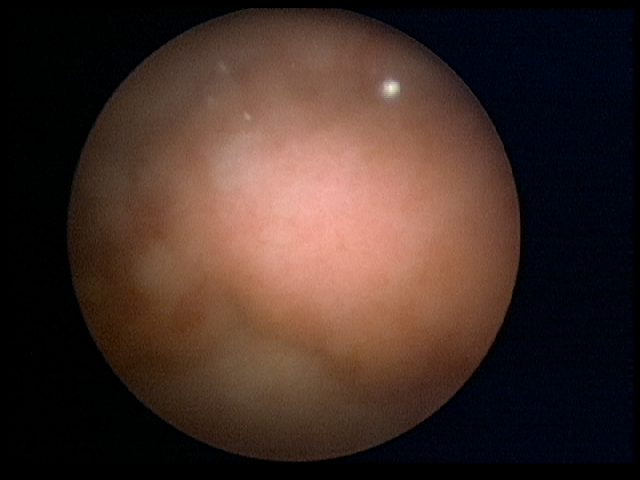
Modality: WLC
Class: Malignant
Subclass: LowGradePapillary
Lesion: L1
Stage: Ta
Morphology: Papillary
Bladder cancer association: Yes